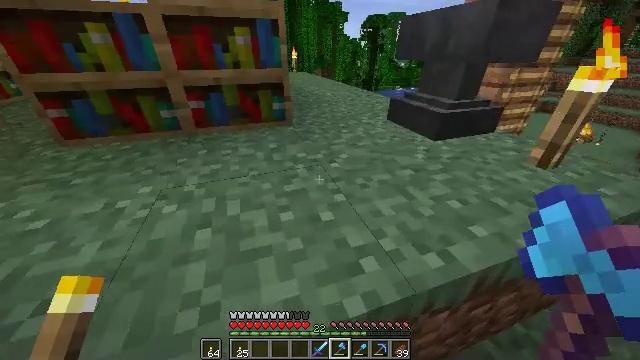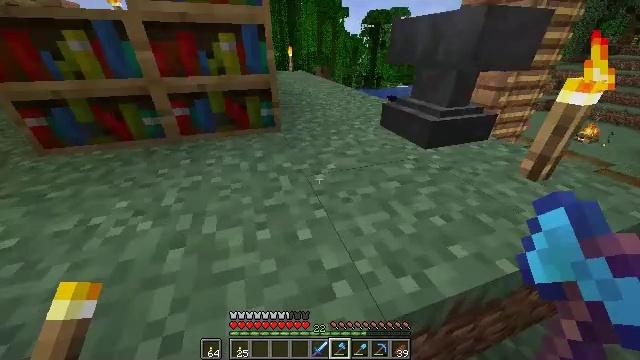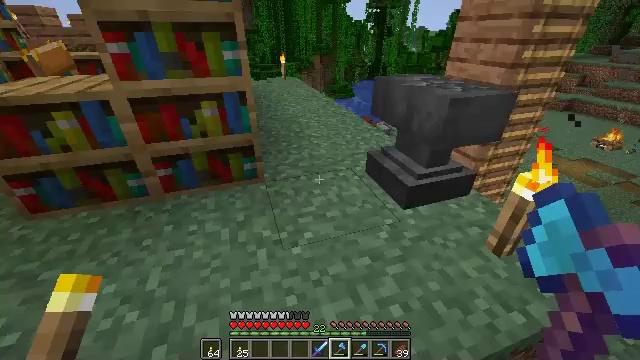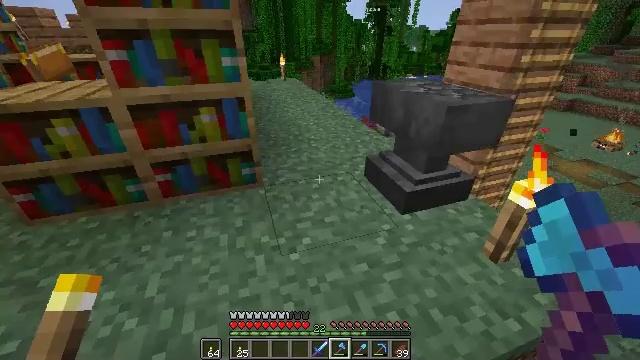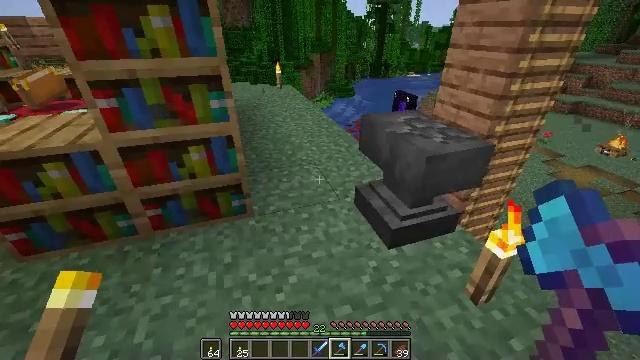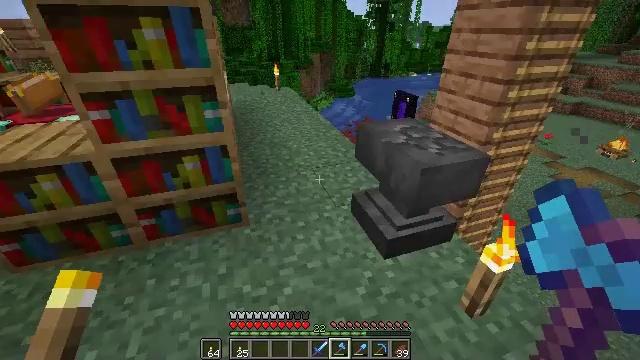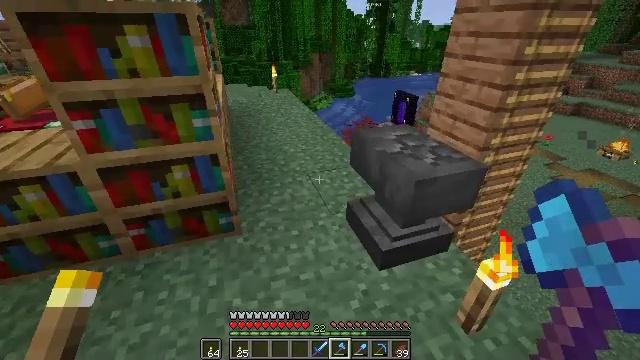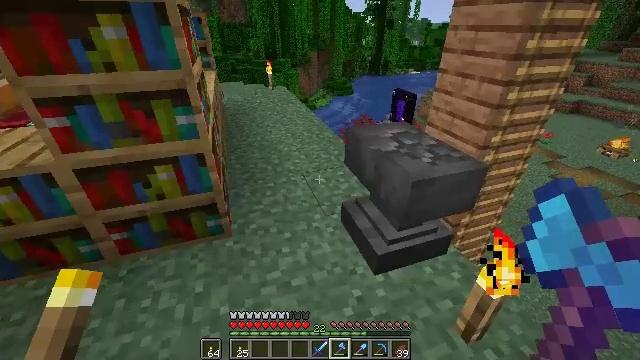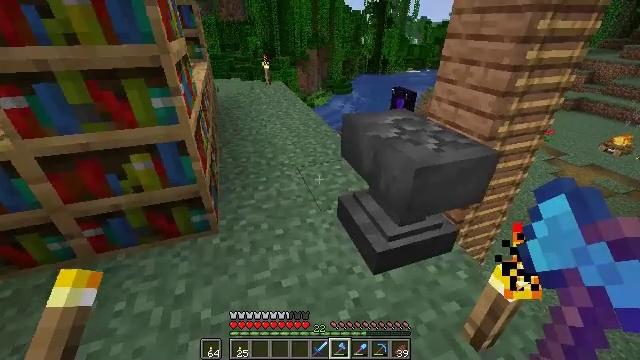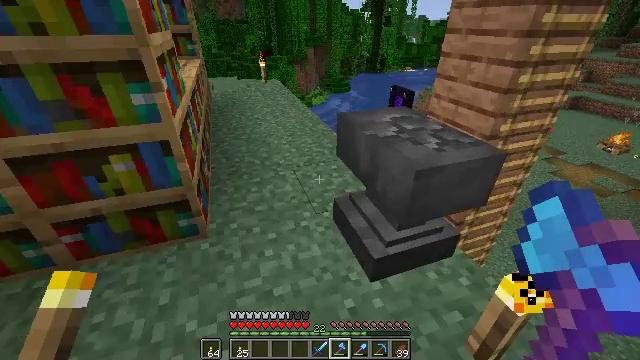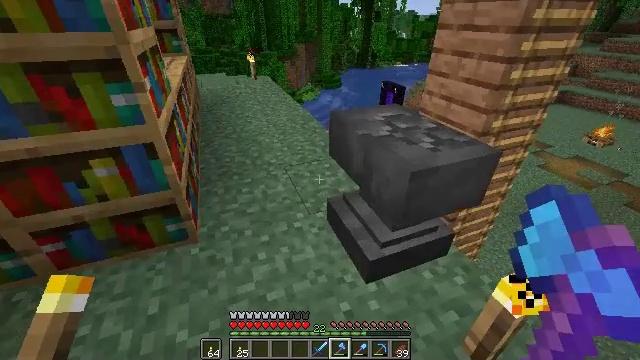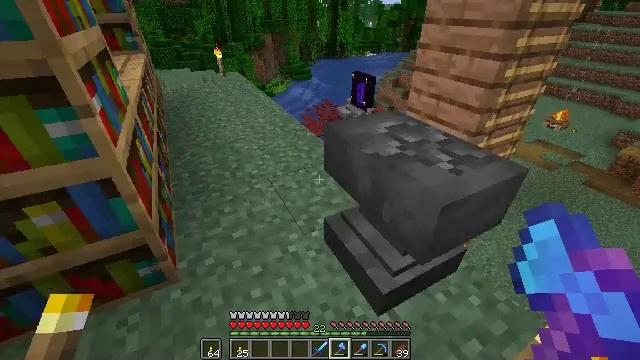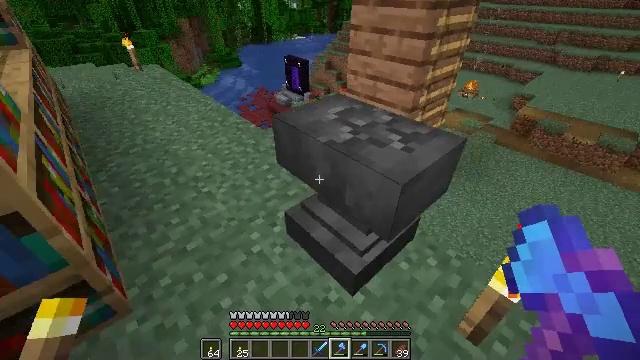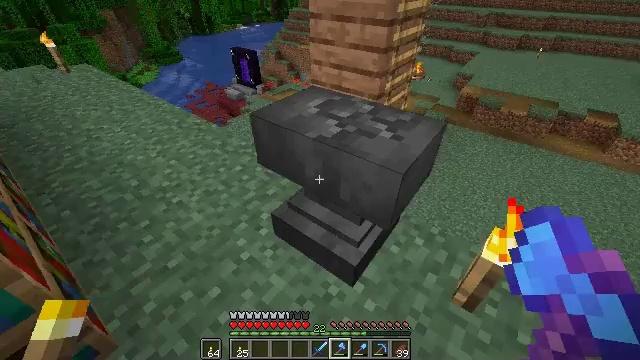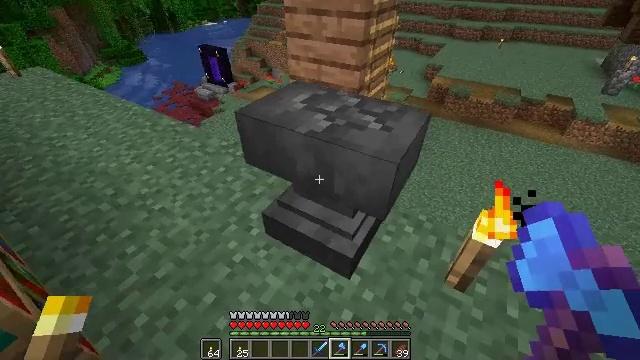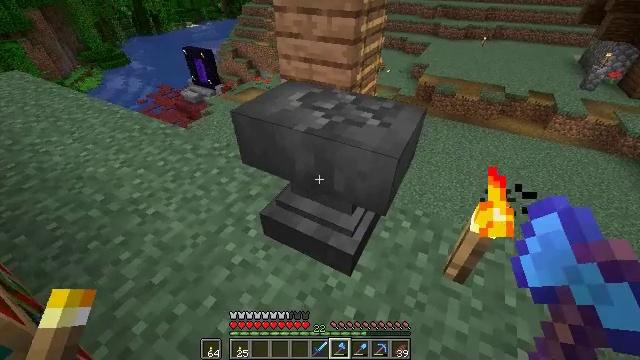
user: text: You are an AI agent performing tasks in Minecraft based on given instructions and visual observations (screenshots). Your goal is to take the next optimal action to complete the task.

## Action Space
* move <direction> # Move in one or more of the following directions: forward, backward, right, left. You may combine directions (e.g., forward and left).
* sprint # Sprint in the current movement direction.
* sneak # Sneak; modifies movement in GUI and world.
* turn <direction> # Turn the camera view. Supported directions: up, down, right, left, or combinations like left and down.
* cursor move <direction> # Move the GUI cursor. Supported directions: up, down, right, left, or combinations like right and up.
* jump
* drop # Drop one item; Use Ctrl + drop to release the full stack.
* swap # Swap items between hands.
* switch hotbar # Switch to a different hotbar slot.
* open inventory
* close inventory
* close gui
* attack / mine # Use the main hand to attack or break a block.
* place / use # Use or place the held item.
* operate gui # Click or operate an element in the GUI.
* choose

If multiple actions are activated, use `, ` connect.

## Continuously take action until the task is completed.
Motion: motion action
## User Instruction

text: Collect the chipped anvil for later use.
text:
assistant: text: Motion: move forward, sprint, jump
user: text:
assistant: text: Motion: move forward, sprint, jump
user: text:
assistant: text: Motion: move forward, jump
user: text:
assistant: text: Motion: move forward, jump
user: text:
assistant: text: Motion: move forward, jump
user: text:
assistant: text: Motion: move forward
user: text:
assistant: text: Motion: move forward
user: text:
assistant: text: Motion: move forward and move left
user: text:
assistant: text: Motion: move forward and move left
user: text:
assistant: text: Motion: move forward and move left, turn right
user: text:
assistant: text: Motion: move forward and move left, turn right and down
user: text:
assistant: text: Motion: move left, turn right and down
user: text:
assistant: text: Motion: turn right and down
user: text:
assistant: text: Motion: turn right
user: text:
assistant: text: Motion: turn right
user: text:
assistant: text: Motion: no_op
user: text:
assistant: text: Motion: no_op
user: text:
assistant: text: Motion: no_op
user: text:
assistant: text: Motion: no_op
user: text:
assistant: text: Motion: no_op
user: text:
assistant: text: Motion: no_op
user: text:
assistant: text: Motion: no_op
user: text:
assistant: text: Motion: no_op
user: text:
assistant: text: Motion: no_op
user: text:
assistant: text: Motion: no_op
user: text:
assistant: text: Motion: no_op
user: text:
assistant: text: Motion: no_op
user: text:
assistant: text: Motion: no_op
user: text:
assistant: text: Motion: no_op
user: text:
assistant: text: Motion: no_op